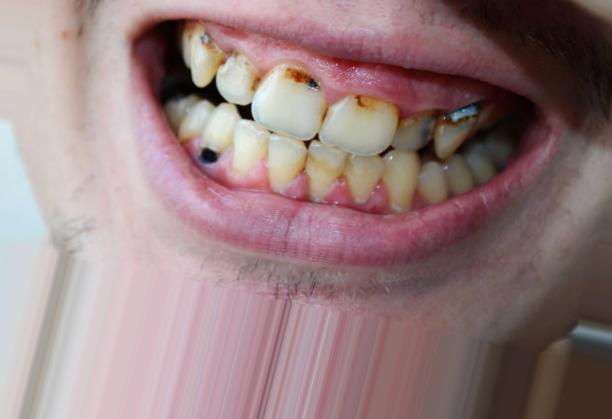
Condition: Caries